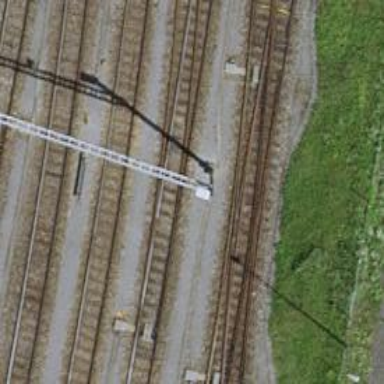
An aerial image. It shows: Railway switch.